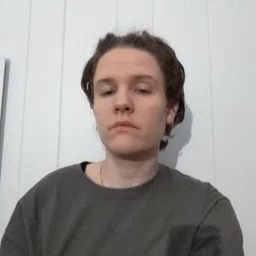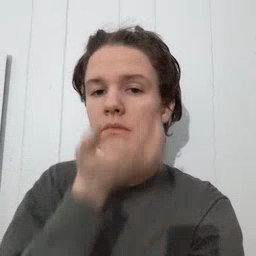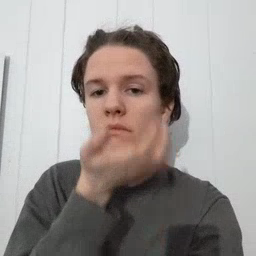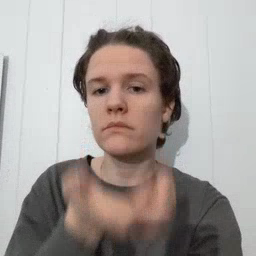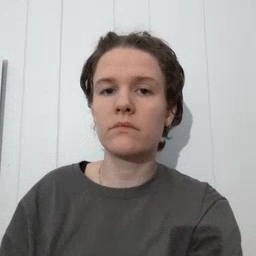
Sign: grass